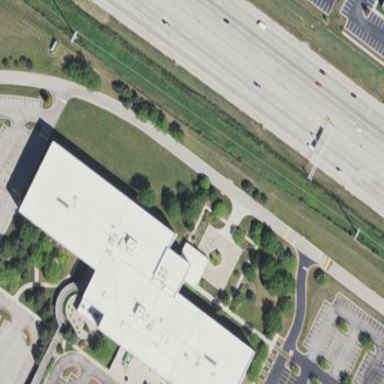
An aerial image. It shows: Commercial building.